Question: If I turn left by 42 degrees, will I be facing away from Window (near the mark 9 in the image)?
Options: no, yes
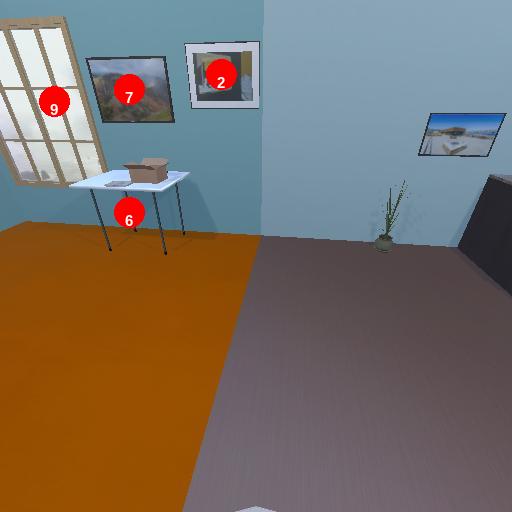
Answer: no